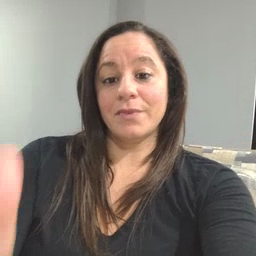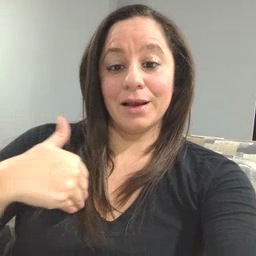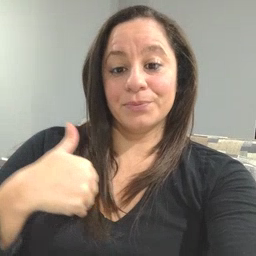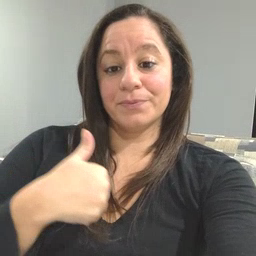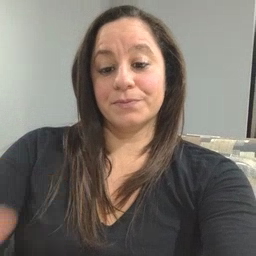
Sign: animal